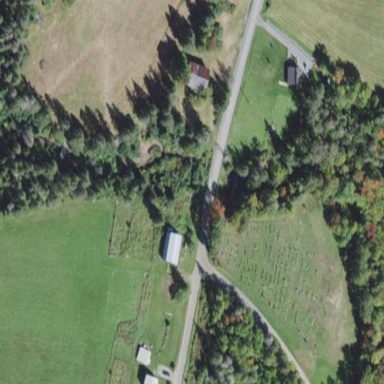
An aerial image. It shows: Cemetery or graveyard.